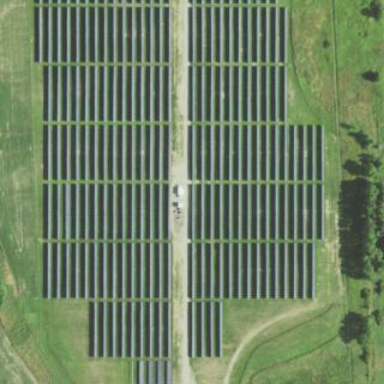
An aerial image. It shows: Solar power plant.